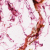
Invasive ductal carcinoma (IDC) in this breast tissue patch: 0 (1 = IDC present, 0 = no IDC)